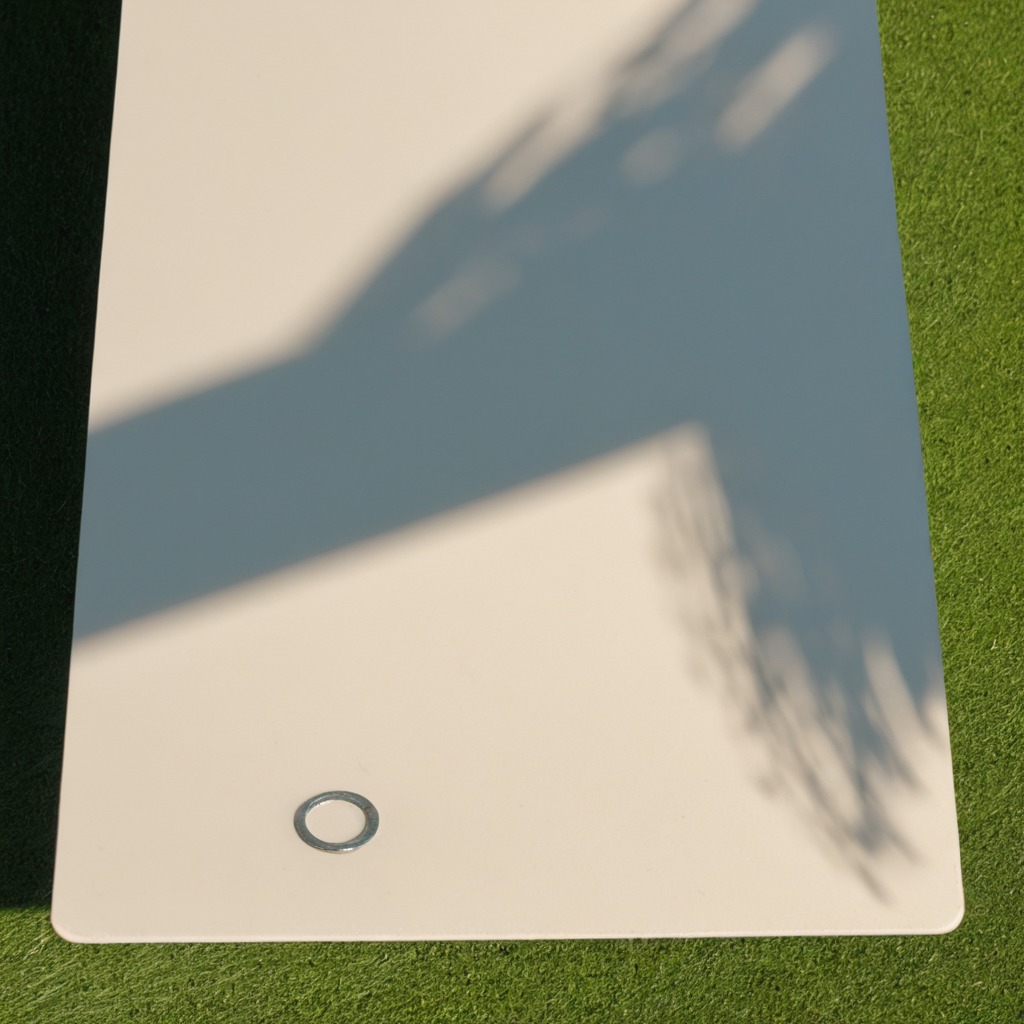
A flat metal washer is lying on the utility table.